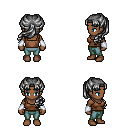
a pixel art fantasy rpg character, female body template, human, dark skin, brown pirate shirt, teal pants, gray princess hairstyle, white cloth bracers, four views (front, back, left, right), 2x2 character sprite sheet, small pixel art, hard edges, no anti-aliasing